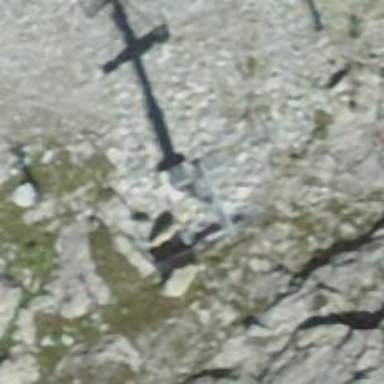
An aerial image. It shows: Pylon for aerialway.